This time-frequency spectrogram was computed from a bearing vibration snapshot; brighter regions carry more energy. What is the most likely bearing condition (normal, inner_race, outer_race, ball)?
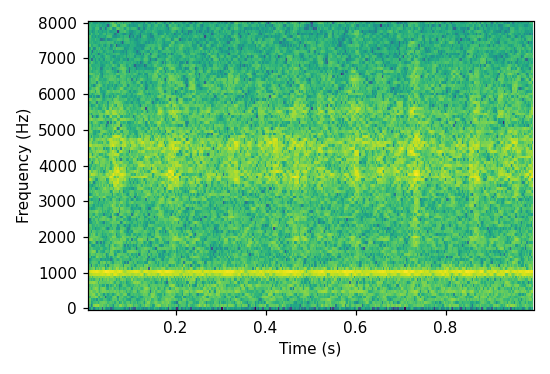
Answer: normal